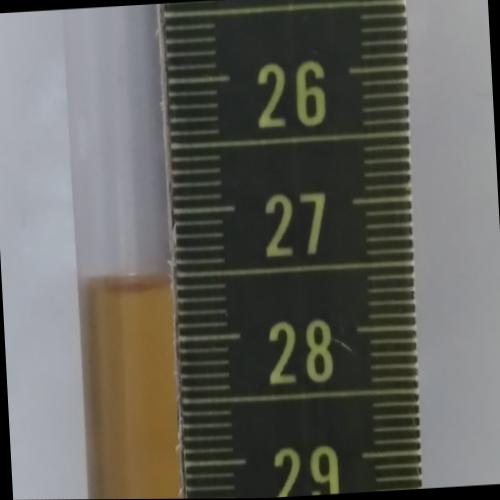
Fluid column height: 27.6 cm